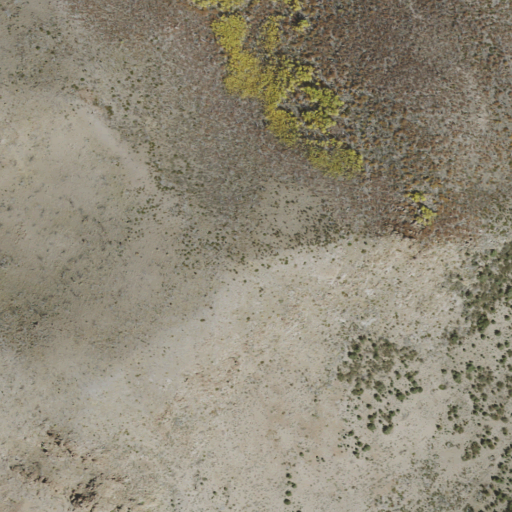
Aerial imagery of mountain in Utah named Rice Mountain containing shrub and evergreen forest